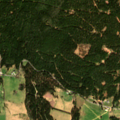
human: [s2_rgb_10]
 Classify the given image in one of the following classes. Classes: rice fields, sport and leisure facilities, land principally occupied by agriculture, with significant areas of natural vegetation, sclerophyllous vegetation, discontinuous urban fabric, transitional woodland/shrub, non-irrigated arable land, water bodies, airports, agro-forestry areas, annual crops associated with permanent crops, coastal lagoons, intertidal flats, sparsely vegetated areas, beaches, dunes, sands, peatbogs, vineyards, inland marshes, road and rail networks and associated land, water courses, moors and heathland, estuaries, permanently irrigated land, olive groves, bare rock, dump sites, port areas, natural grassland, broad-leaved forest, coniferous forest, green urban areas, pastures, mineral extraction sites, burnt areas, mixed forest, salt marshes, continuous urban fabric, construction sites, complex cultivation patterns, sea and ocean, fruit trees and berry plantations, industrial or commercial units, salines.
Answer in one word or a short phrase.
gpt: discontinuous urban fabric, pastures, coniferous forest, mixed forest